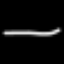
Label: line